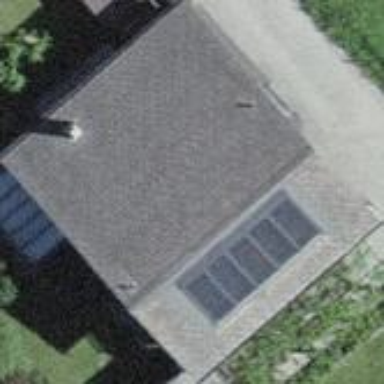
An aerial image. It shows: House with flat roof.